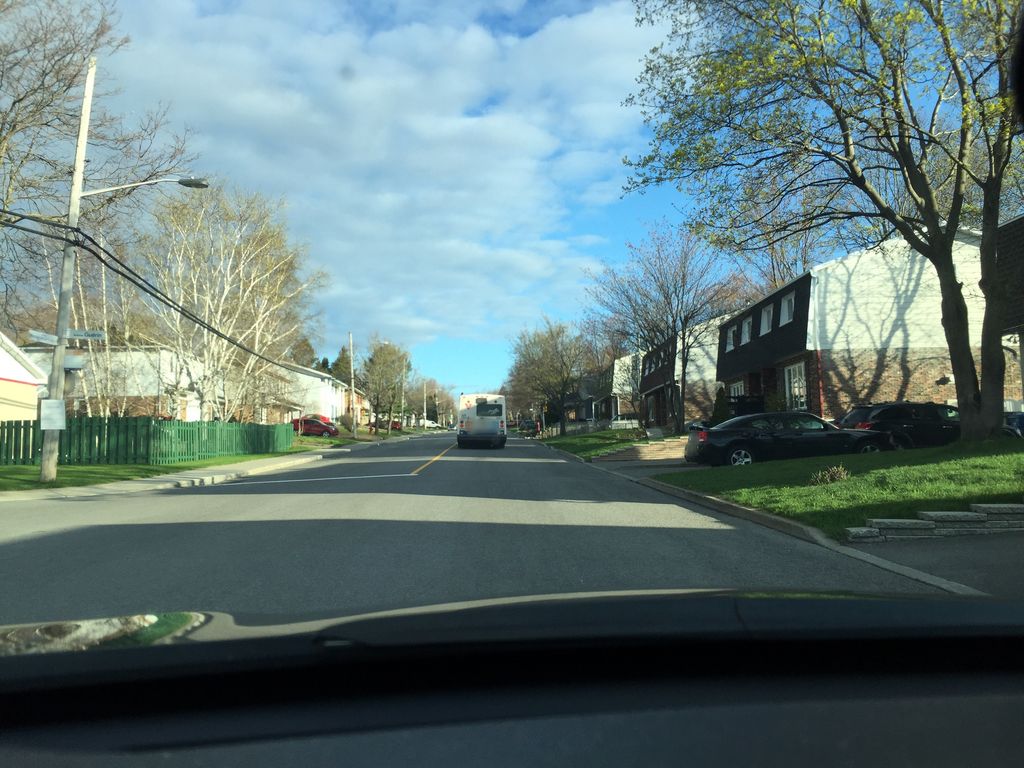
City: quebec_city